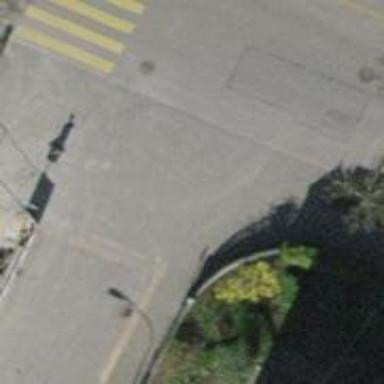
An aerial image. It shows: Unmarked crossing with traffic calming table.